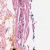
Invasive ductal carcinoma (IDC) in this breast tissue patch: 0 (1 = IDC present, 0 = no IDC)